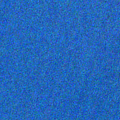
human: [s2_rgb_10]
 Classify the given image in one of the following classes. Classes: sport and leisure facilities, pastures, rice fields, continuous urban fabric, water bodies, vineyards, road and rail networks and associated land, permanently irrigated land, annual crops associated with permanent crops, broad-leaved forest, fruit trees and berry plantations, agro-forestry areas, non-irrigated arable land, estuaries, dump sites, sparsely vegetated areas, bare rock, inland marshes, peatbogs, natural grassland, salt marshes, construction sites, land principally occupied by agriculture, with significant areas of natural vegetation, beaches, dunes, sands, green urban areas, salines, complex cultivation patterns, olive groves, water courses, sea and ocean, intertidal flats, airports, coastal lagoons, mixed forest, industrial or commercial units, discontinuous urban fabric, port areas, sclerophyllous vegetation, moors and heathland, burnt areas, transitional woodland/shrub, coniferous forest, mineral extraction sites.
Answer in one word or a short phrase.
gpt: sea and ocean